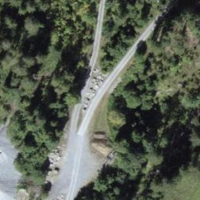
EUNIS habitat code: 32
Species observed at this site:
Campanula glomerata